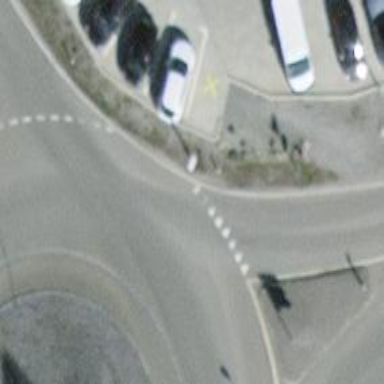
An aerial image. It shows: Road with "give way" sign.